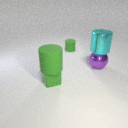
large cyan metal cylinder above large purple metal sphere